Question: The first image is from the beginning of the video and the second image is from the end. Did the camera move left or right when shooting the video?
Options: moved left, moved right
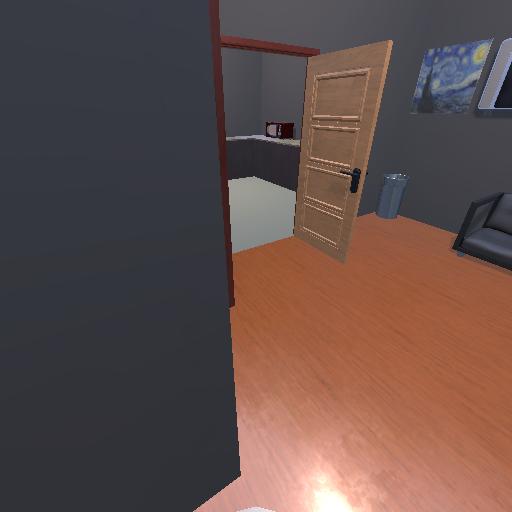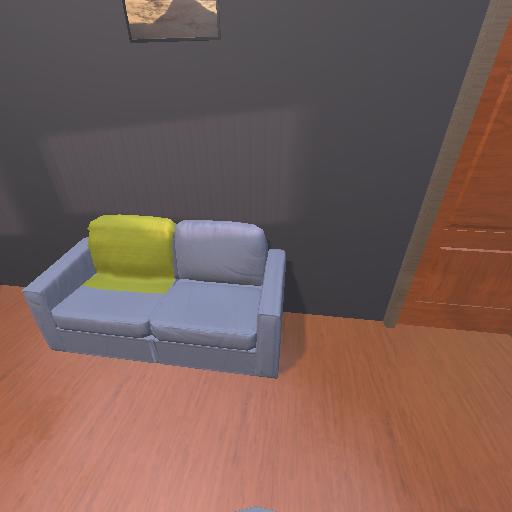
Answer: moved left